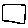
Label: square